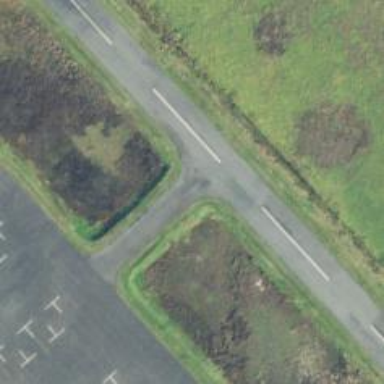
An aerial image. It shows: Asphalt runway at the airport.